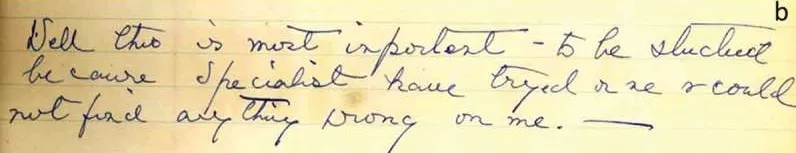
Prominent errors on spelling and preposition (b). She made mistakes as following; "importent" for "important", "specialist" for "specialists", "tryed" for "tried", "onse" for "once" and "on me" for "with me". [To view this figure in color, please see the online version of this Journal.
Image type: electrography (ekg)